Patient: sex F, age 63
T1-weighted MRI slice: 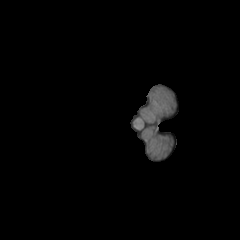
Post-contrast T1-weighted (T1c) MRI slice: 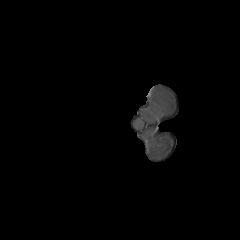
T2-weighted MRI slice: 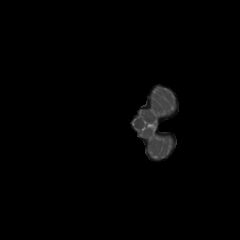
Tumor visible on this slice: no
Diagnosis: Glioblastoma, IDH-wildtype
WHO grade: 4